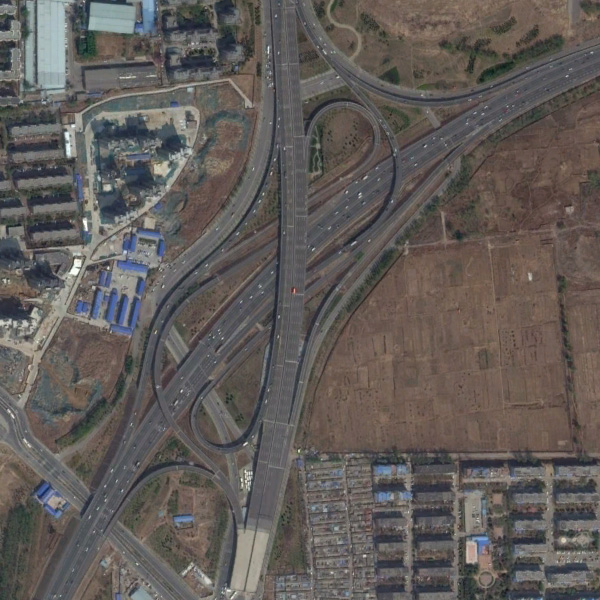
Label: Viaduct